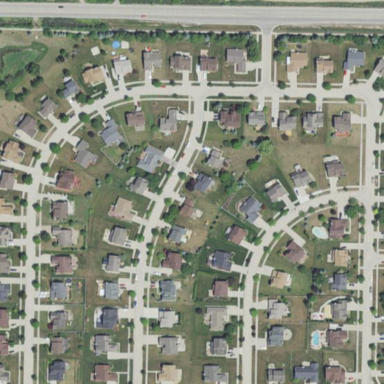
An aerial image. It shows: Single-family residential area.